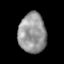
Tissue: lung
Cell type: Epithelial cells
Senescence score: 0.1481
Nuclear area (px): 1077
Mean DAPI intensity: 149.603